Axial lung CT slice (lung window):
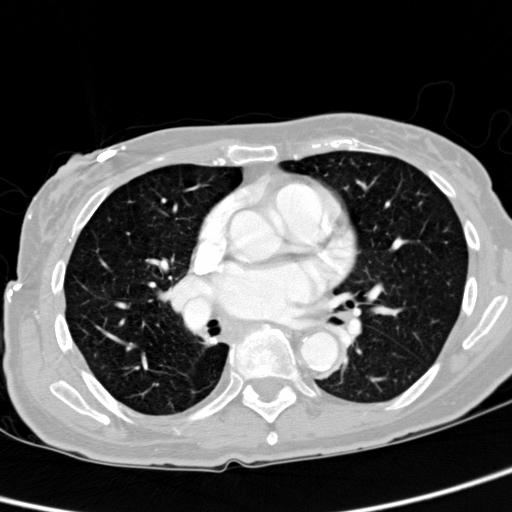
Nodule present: no